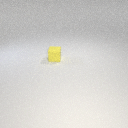
small yellow rubber cube